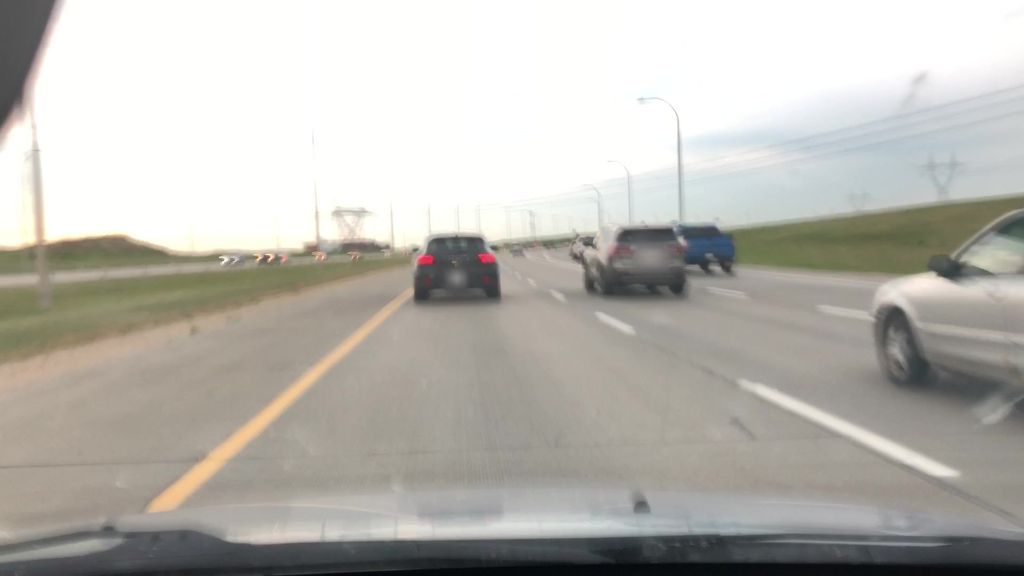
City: edmonton